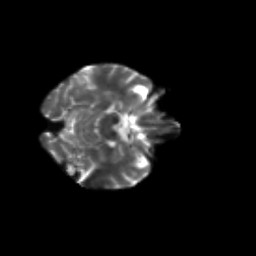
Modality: T2w
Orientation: axial
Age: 67
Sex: female
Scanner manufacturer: siemens
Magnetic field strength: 3 T
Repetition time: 4.71 s
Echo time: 0.0906 s